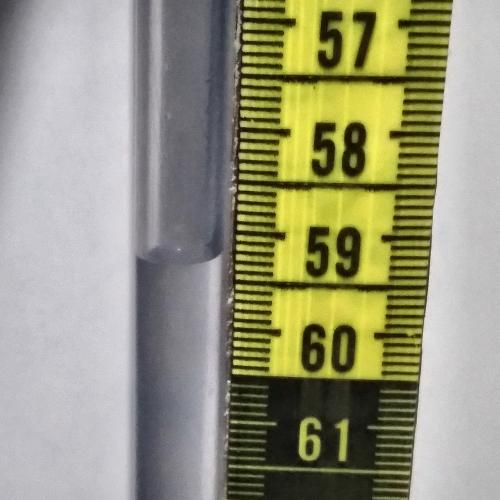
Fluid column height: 59.2 cm